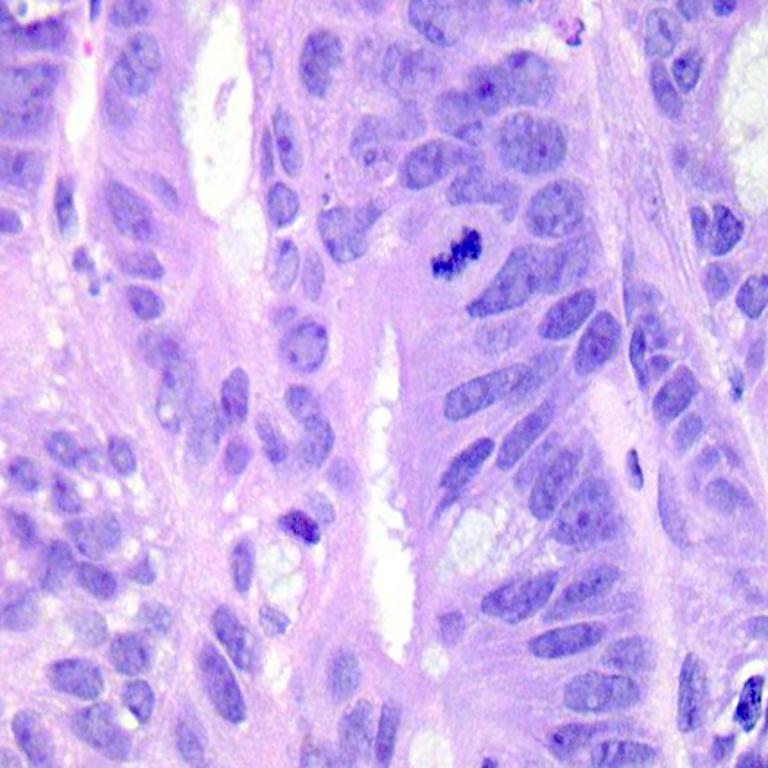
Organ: colon
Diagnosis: adenocarcinomas